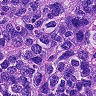
Metastatic tissue present: yes